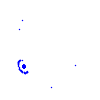
Particle: kaon